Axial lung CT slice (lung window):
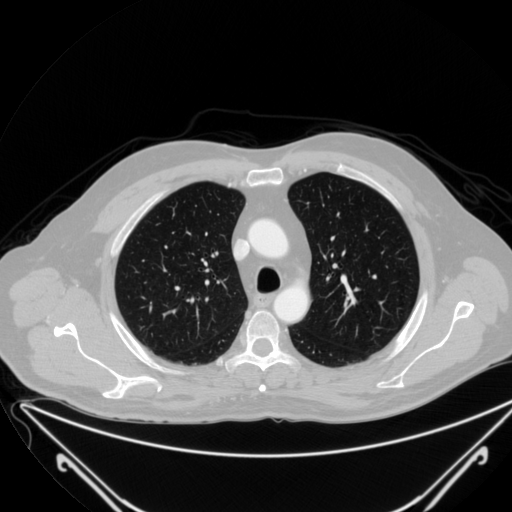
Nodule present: no